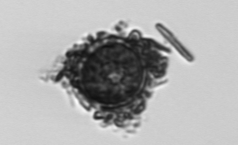
Label: Thalassiosira_TAG_external_detritus